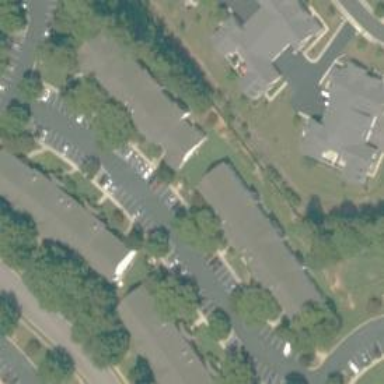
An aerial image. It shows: Residential building.